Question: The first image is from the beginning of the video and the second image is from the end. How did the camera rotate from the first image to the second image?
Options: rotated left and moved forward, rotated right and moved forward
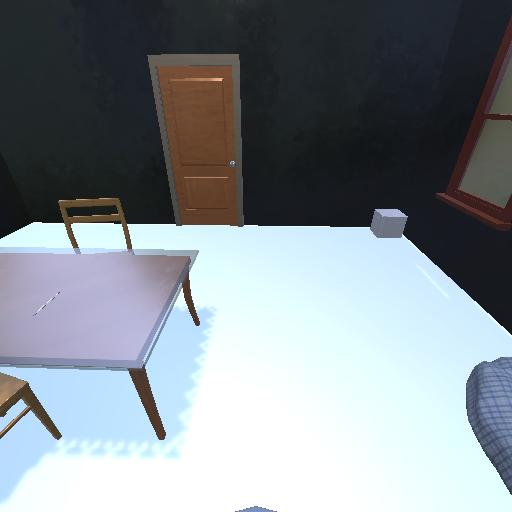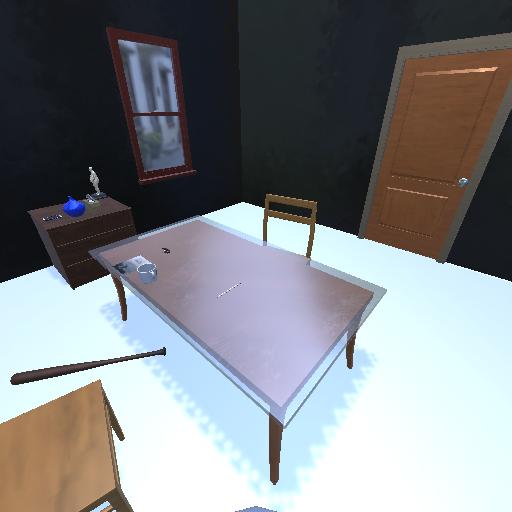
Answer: rotated left and moved forward